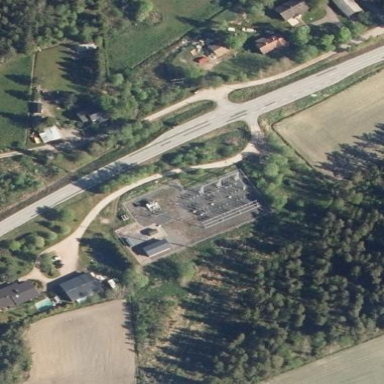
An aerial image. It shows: Fenced power substation.